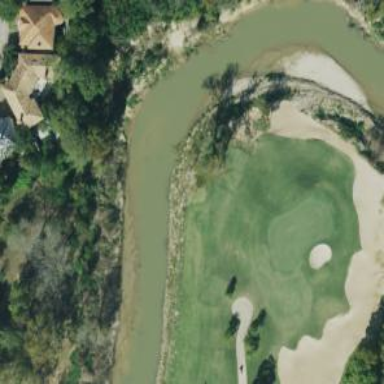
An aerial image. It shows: Bunker on golf course.